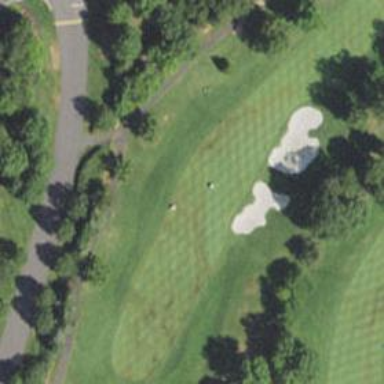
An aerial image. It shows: View of golf hole.